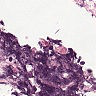
Metastatic tissue present: no